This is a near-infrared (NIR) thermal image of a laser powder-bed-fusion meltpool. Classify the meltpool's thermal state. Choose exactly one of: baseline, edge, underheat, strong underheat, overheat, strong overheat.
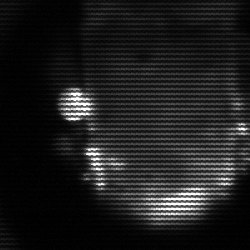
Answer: baseline